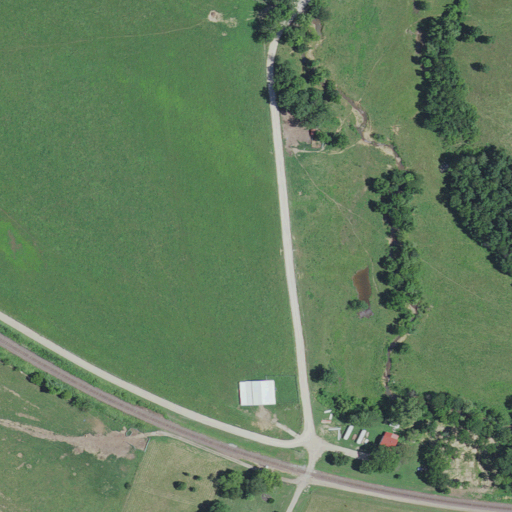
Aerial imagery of valley in Missouri named Haynes Hollow containing pasture, cultivated crops, deciduous forest, open development, low intensity development, and medium intensity development